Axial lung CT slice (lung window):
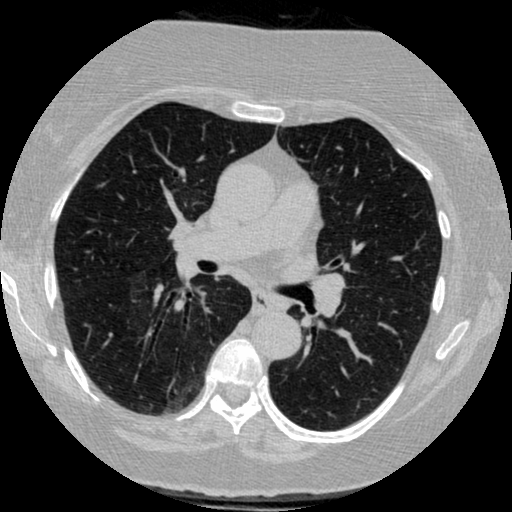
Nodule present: no